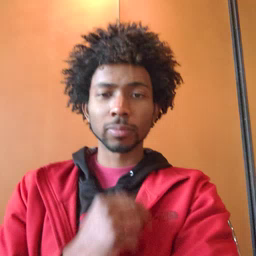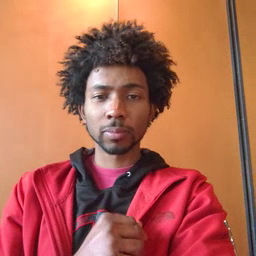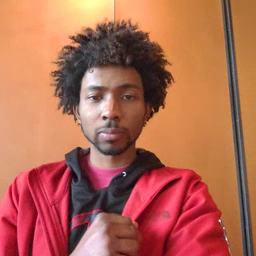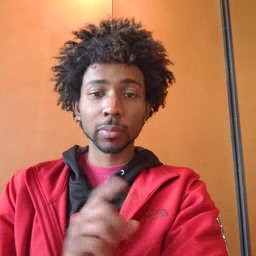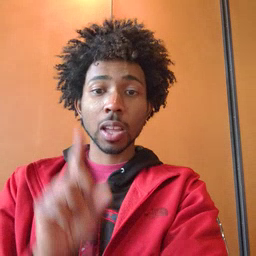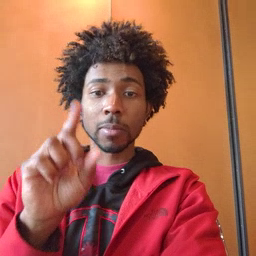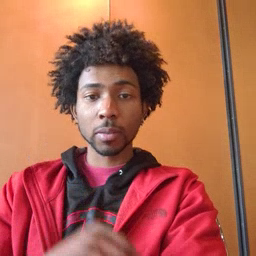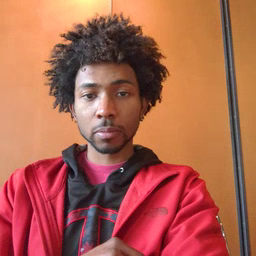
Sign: up